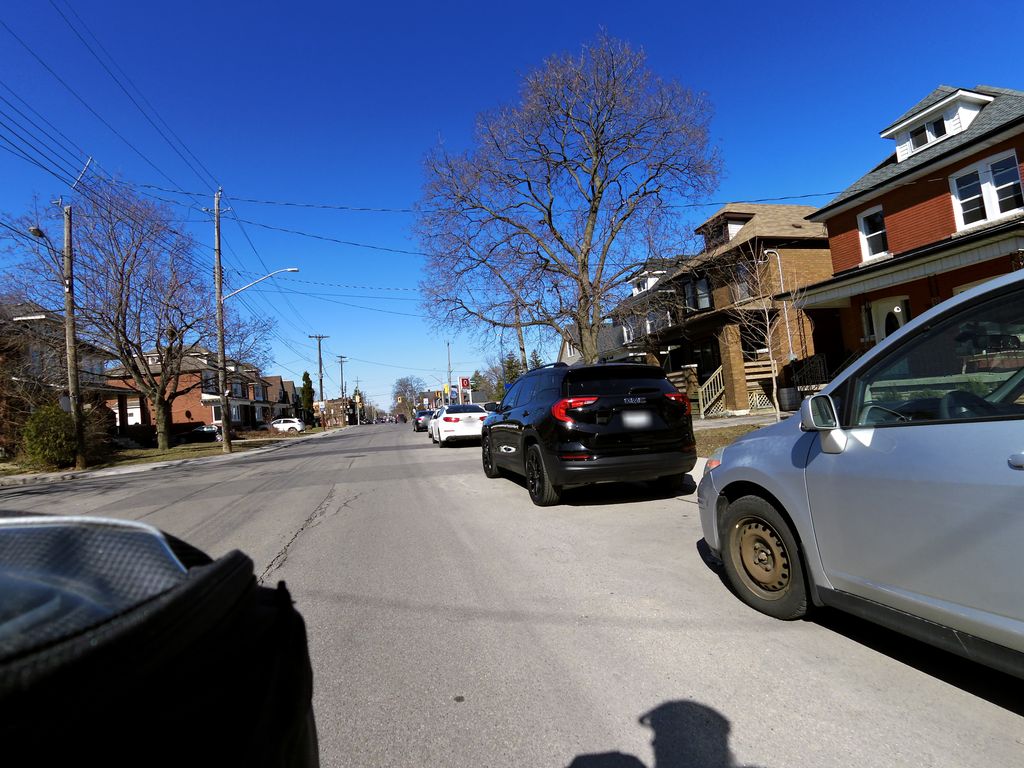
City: hamilton